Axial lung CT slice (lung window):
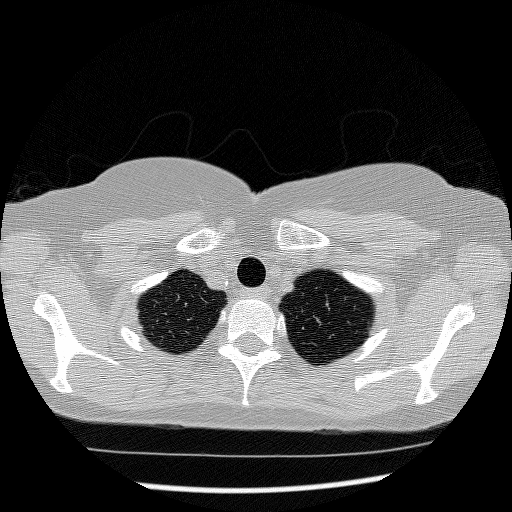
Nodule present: no